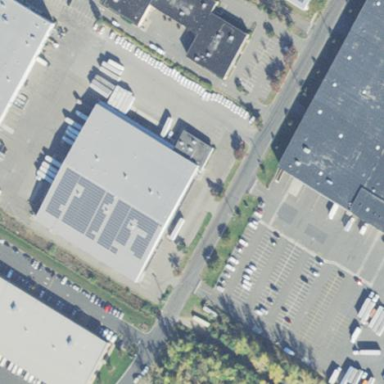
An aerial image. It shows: Parking area with asphalt surface.